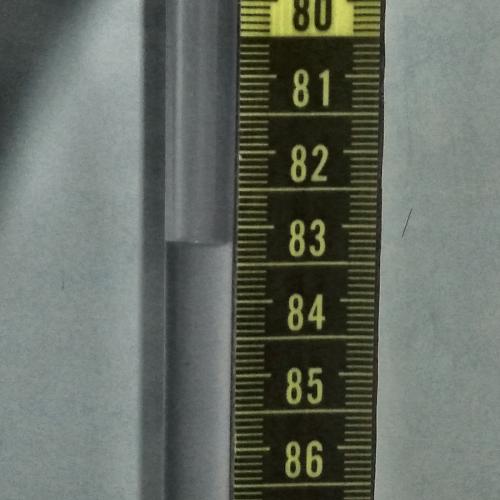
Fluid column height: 83.2 cm